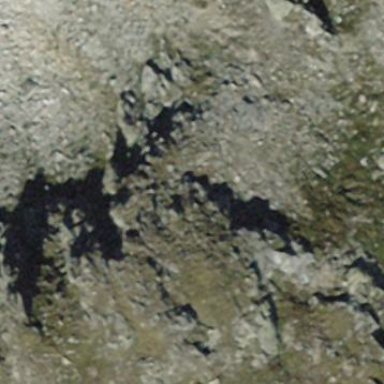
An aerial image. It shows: Landscape dominated by bare rock.